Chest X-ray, PA view. Patient: 64 years old, sex M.
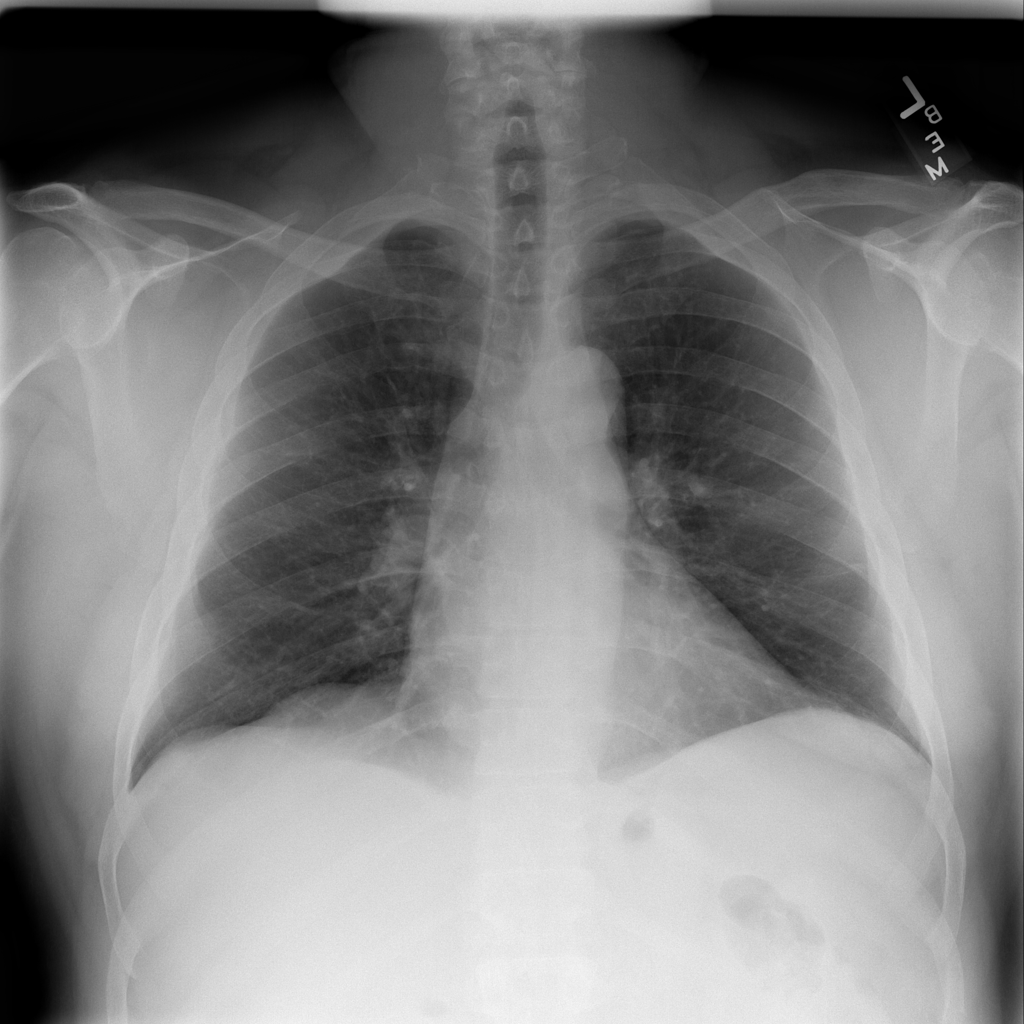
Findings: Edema